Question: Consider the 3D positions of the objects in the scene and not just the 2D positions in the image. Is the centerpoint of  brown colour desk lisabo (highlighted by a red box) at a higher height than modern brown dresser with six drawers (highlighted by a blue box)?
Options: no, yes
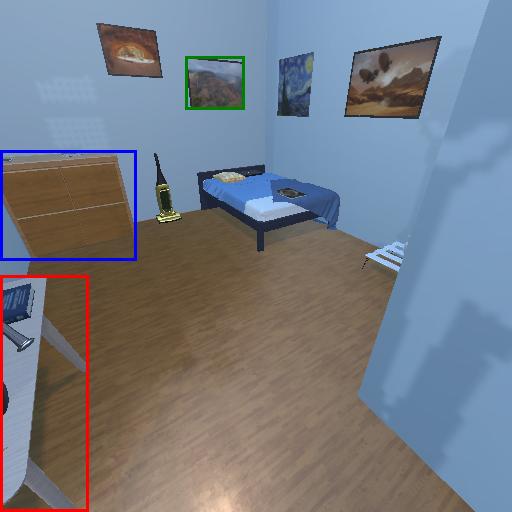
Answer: no